The plot shows how the frequency content of a rotor-rig vibration signal evolves over time (STFT spectrogram). Diagnose the rotating machine from this image, choosing from: normal, misalignment, unbalance, looseness.
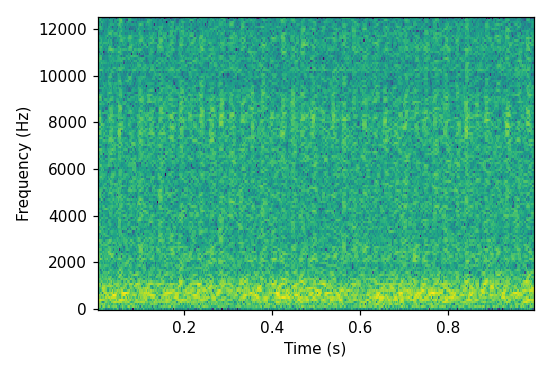
Answer: misalignment